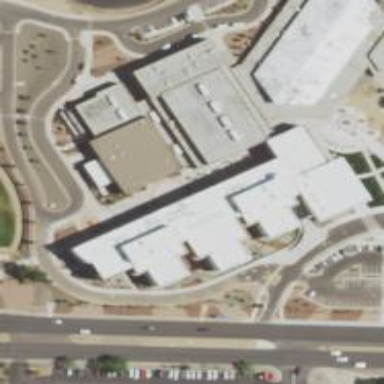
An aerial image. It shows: School building.